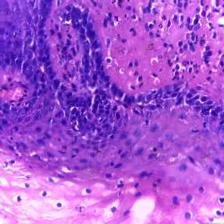
Diagnosis: OSCC